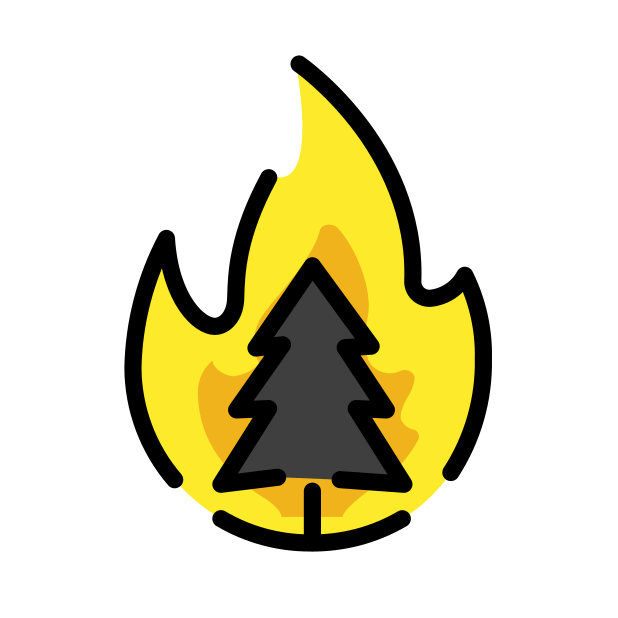
wild fire